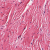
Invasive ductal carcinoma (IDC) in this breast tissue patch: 0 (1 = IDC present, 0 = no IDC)